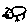
Label: bird